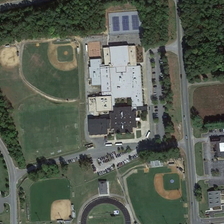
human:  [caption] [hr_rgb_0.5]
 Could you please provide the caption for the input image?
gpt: here is a school with a building surrounded by baseball fields  basketball fields  a ground and track field and a parking lot .

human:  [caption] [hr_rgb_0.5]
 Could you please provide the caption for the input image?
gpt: three baseballfields are located in this school surrounding the teaching building .

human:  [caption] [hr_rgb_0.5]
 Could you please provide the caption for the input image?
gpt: here is a school with a building surrounded by baseball fields  basketball fields  a ground and track field and a parking lot .

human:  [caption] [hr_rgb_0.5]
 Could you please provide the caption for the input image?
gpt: the school has three baseball fields three tennis fields .

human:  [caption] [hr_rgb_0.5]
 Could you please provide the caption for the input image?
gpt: many green trees and several buildings are in a school with three baseball fields and three tennis courts .